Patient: sex M, age 51
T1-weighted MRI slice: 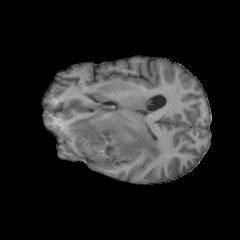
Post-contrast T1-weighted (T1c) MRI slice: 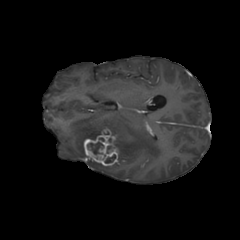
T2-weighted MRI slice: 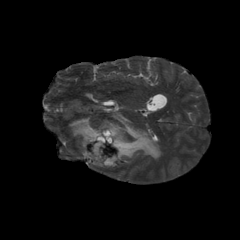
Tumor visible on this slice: yes
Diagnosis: Glioblastoma, IDH-wildtype
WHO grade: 4